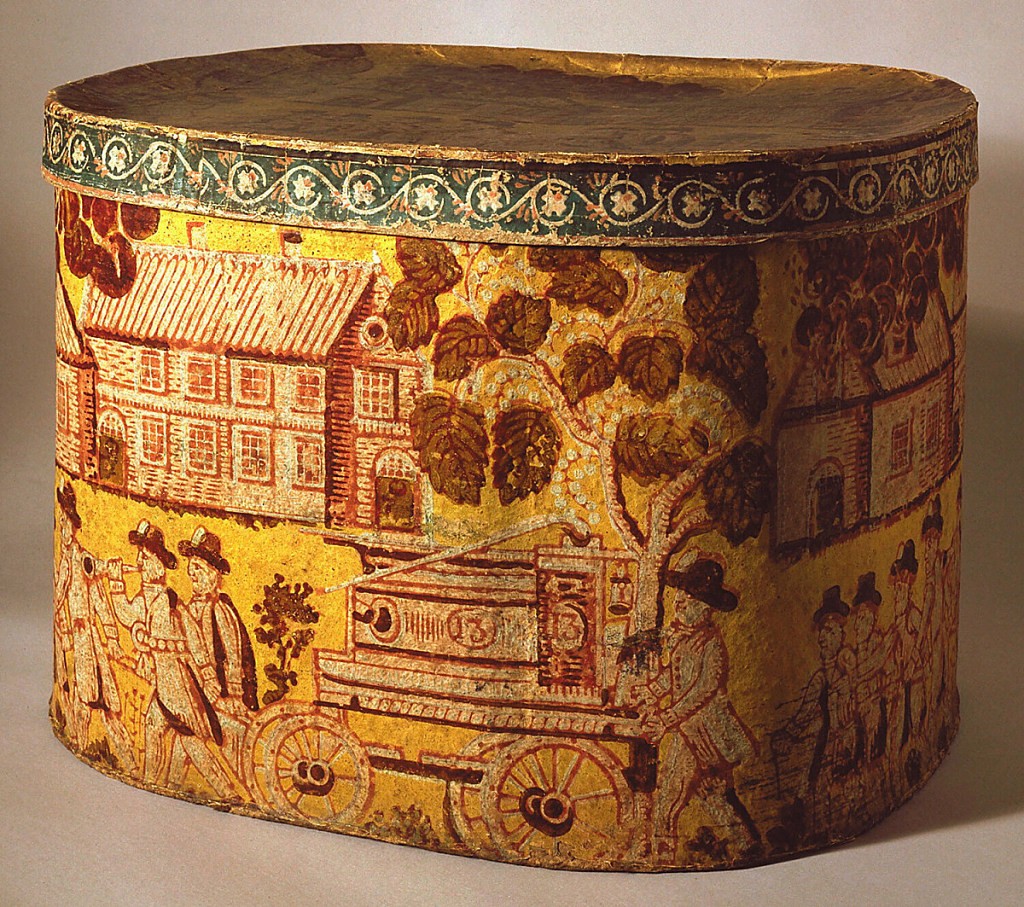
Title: Engine Company No. 13
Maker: H. Barnes, USA
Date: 1831–44
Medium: Block printed on handmade paper, pasteboard support
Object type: Bandbox
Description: Scene depicts firemen pulling Engine No. 13 toward a burning house. Yellow ground color, block printed in pink and white distemper colors and in olive green/brown with glossy finish. This design continues three times around the circumference of the box. Border paper around lid: on green ground, branching stem block-printed in white and pink.